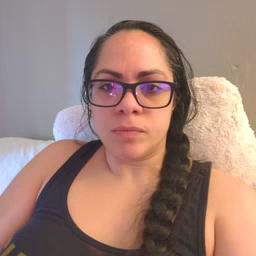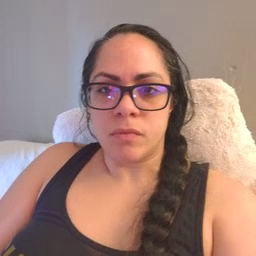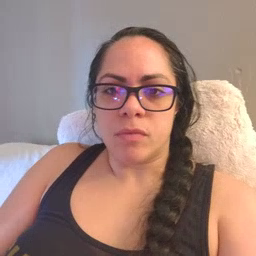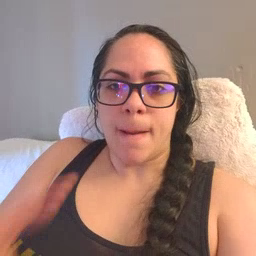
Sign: milk